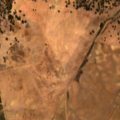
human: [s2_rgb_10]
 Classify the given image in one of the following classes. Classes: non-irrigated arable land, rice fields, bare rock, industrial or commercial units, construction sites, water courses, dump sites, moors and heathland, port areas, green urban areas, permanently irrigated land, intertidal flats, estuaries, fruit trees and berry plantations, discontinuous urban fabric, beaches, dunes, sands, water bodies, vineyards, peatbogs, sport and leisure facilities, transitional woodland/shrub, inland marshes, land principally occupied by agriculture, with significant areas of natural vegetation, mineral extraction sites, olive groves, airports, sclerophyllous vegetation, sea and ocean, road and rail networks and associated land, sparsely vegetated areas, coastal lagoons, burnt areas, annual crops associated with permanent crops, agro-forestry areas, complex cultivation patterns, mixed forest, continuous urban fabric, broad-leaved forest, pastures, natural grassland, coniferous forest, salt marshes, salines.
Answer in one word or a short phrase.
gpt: non-irrigated arable land, permanently irrigated land, olive groves, agro-forestry areas, broad-leaved forest